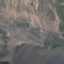
Land use / land cover: HerbaceousVegetation